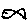
Label: fish